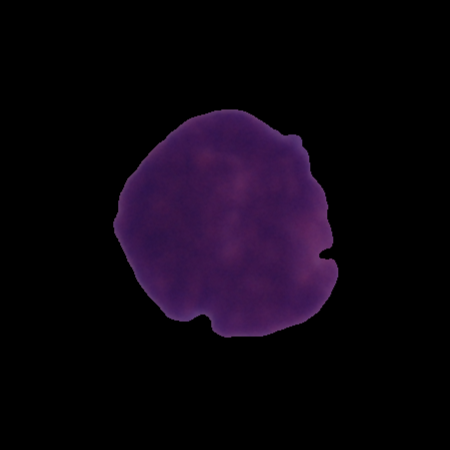
Label: cancer